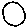
Label: circle